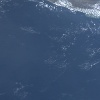
Label: water